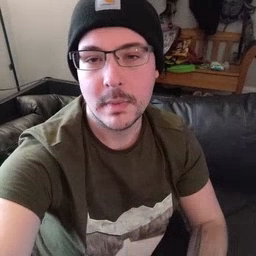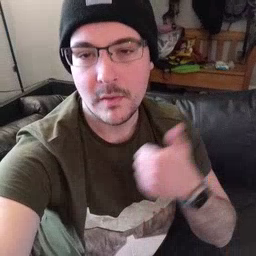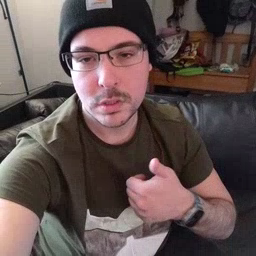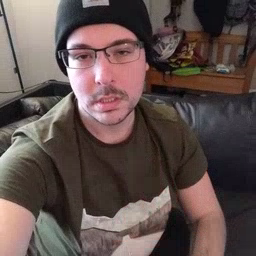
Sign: every